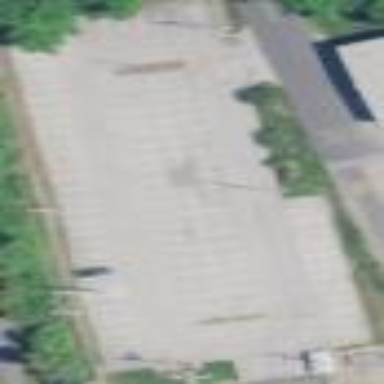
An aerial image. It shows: Parking area.